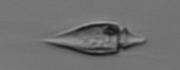
Label: Amphidinium